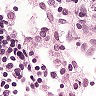
Metastatic tissue present: no